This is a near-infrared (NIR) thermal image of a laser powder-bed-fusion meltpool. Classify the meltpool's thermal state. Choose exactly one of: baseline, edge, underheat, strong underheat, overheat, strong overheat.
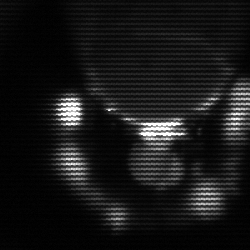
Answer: edge